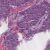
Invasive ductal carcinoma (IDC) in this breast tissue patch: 1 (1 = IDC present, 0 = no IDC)